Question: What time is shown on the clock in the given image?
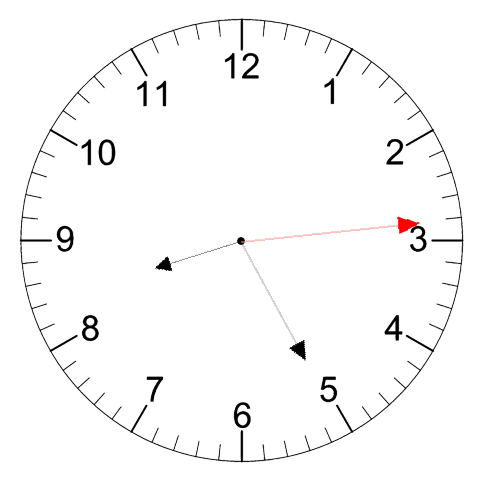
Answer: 08:25:14